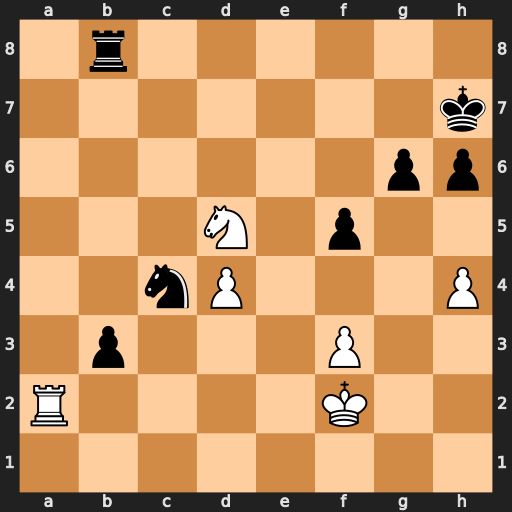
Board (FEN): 1r6/7k/6pp/3N1p2/2nP3P/1p3P2/R4K2/8
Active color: w
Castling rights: -
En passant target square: -
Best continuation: Ra7+ Kg8 Nf6+ Kf8 Nd7+ Ke8 Nxb8